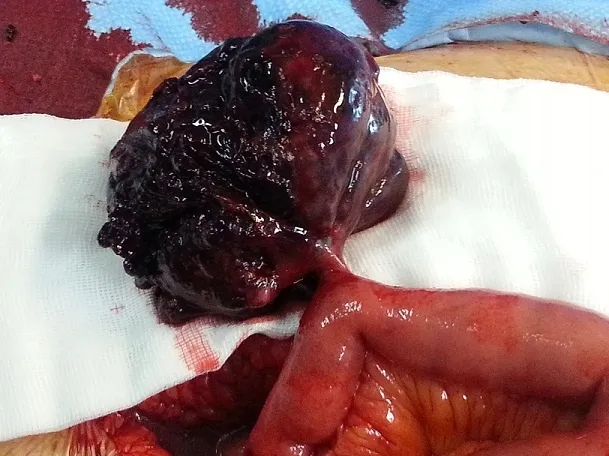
The hemorrhagic diverticulum with torsionated pedicle.
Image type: medical_photograph (other_medical_photograph)